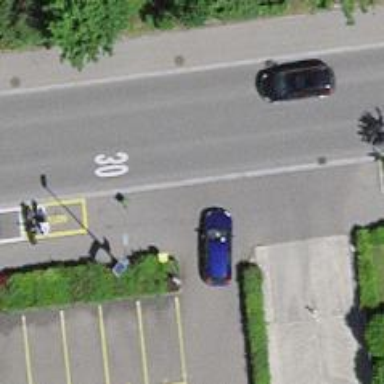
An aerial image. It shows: Post box is visible.